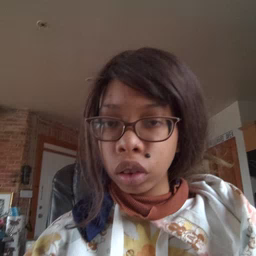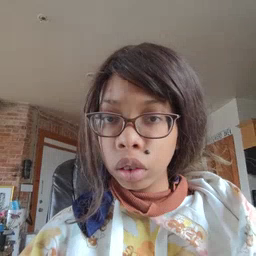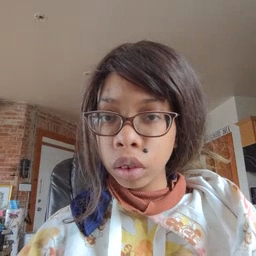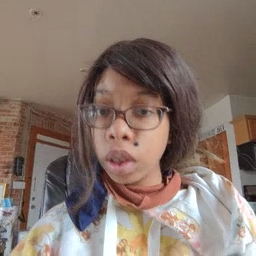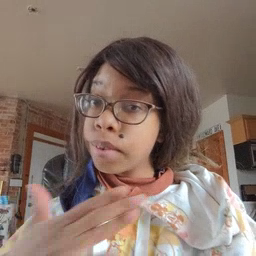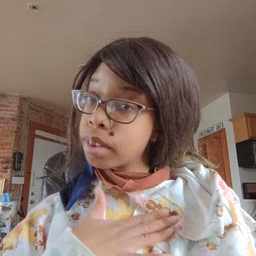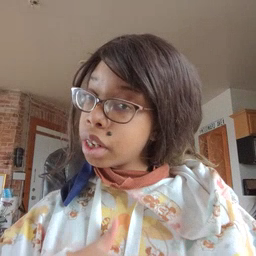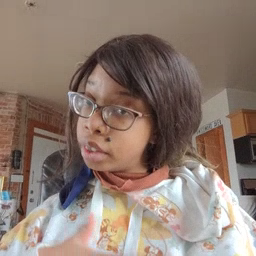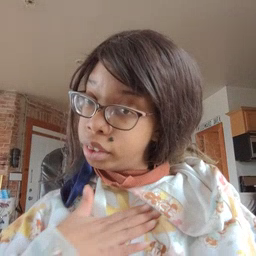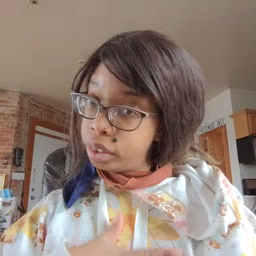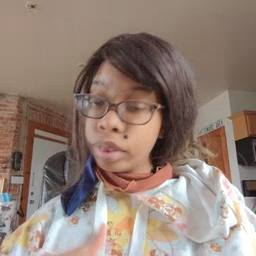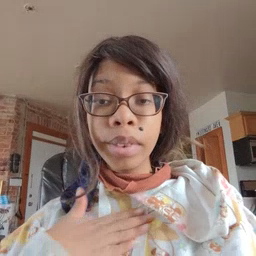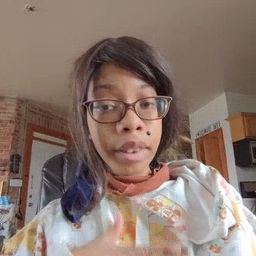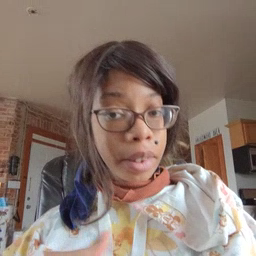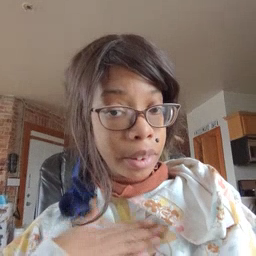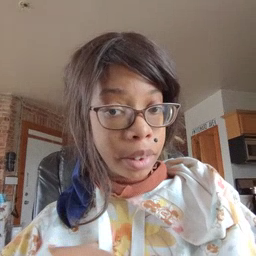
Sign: please